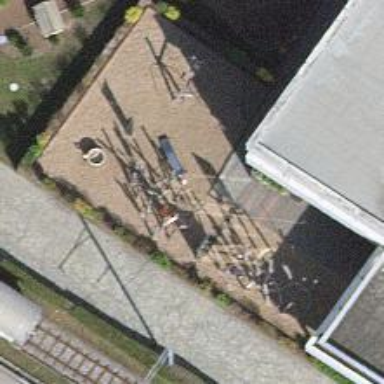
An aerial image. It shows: Playground area for leisure land.